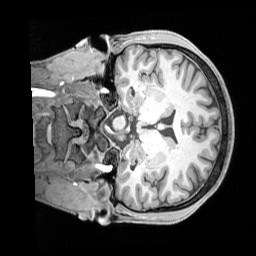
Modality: T1w
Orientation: coronal
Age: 27
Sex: male
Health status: healthy
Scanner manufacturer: siemens
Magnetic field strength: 3 T
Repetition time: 1.65 s
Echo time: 0.00182 s